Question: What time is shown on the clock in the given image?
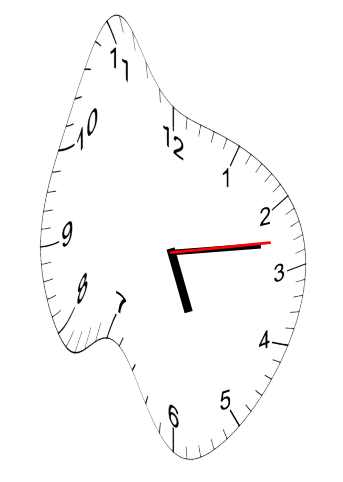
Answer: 05:13:13